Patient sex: M
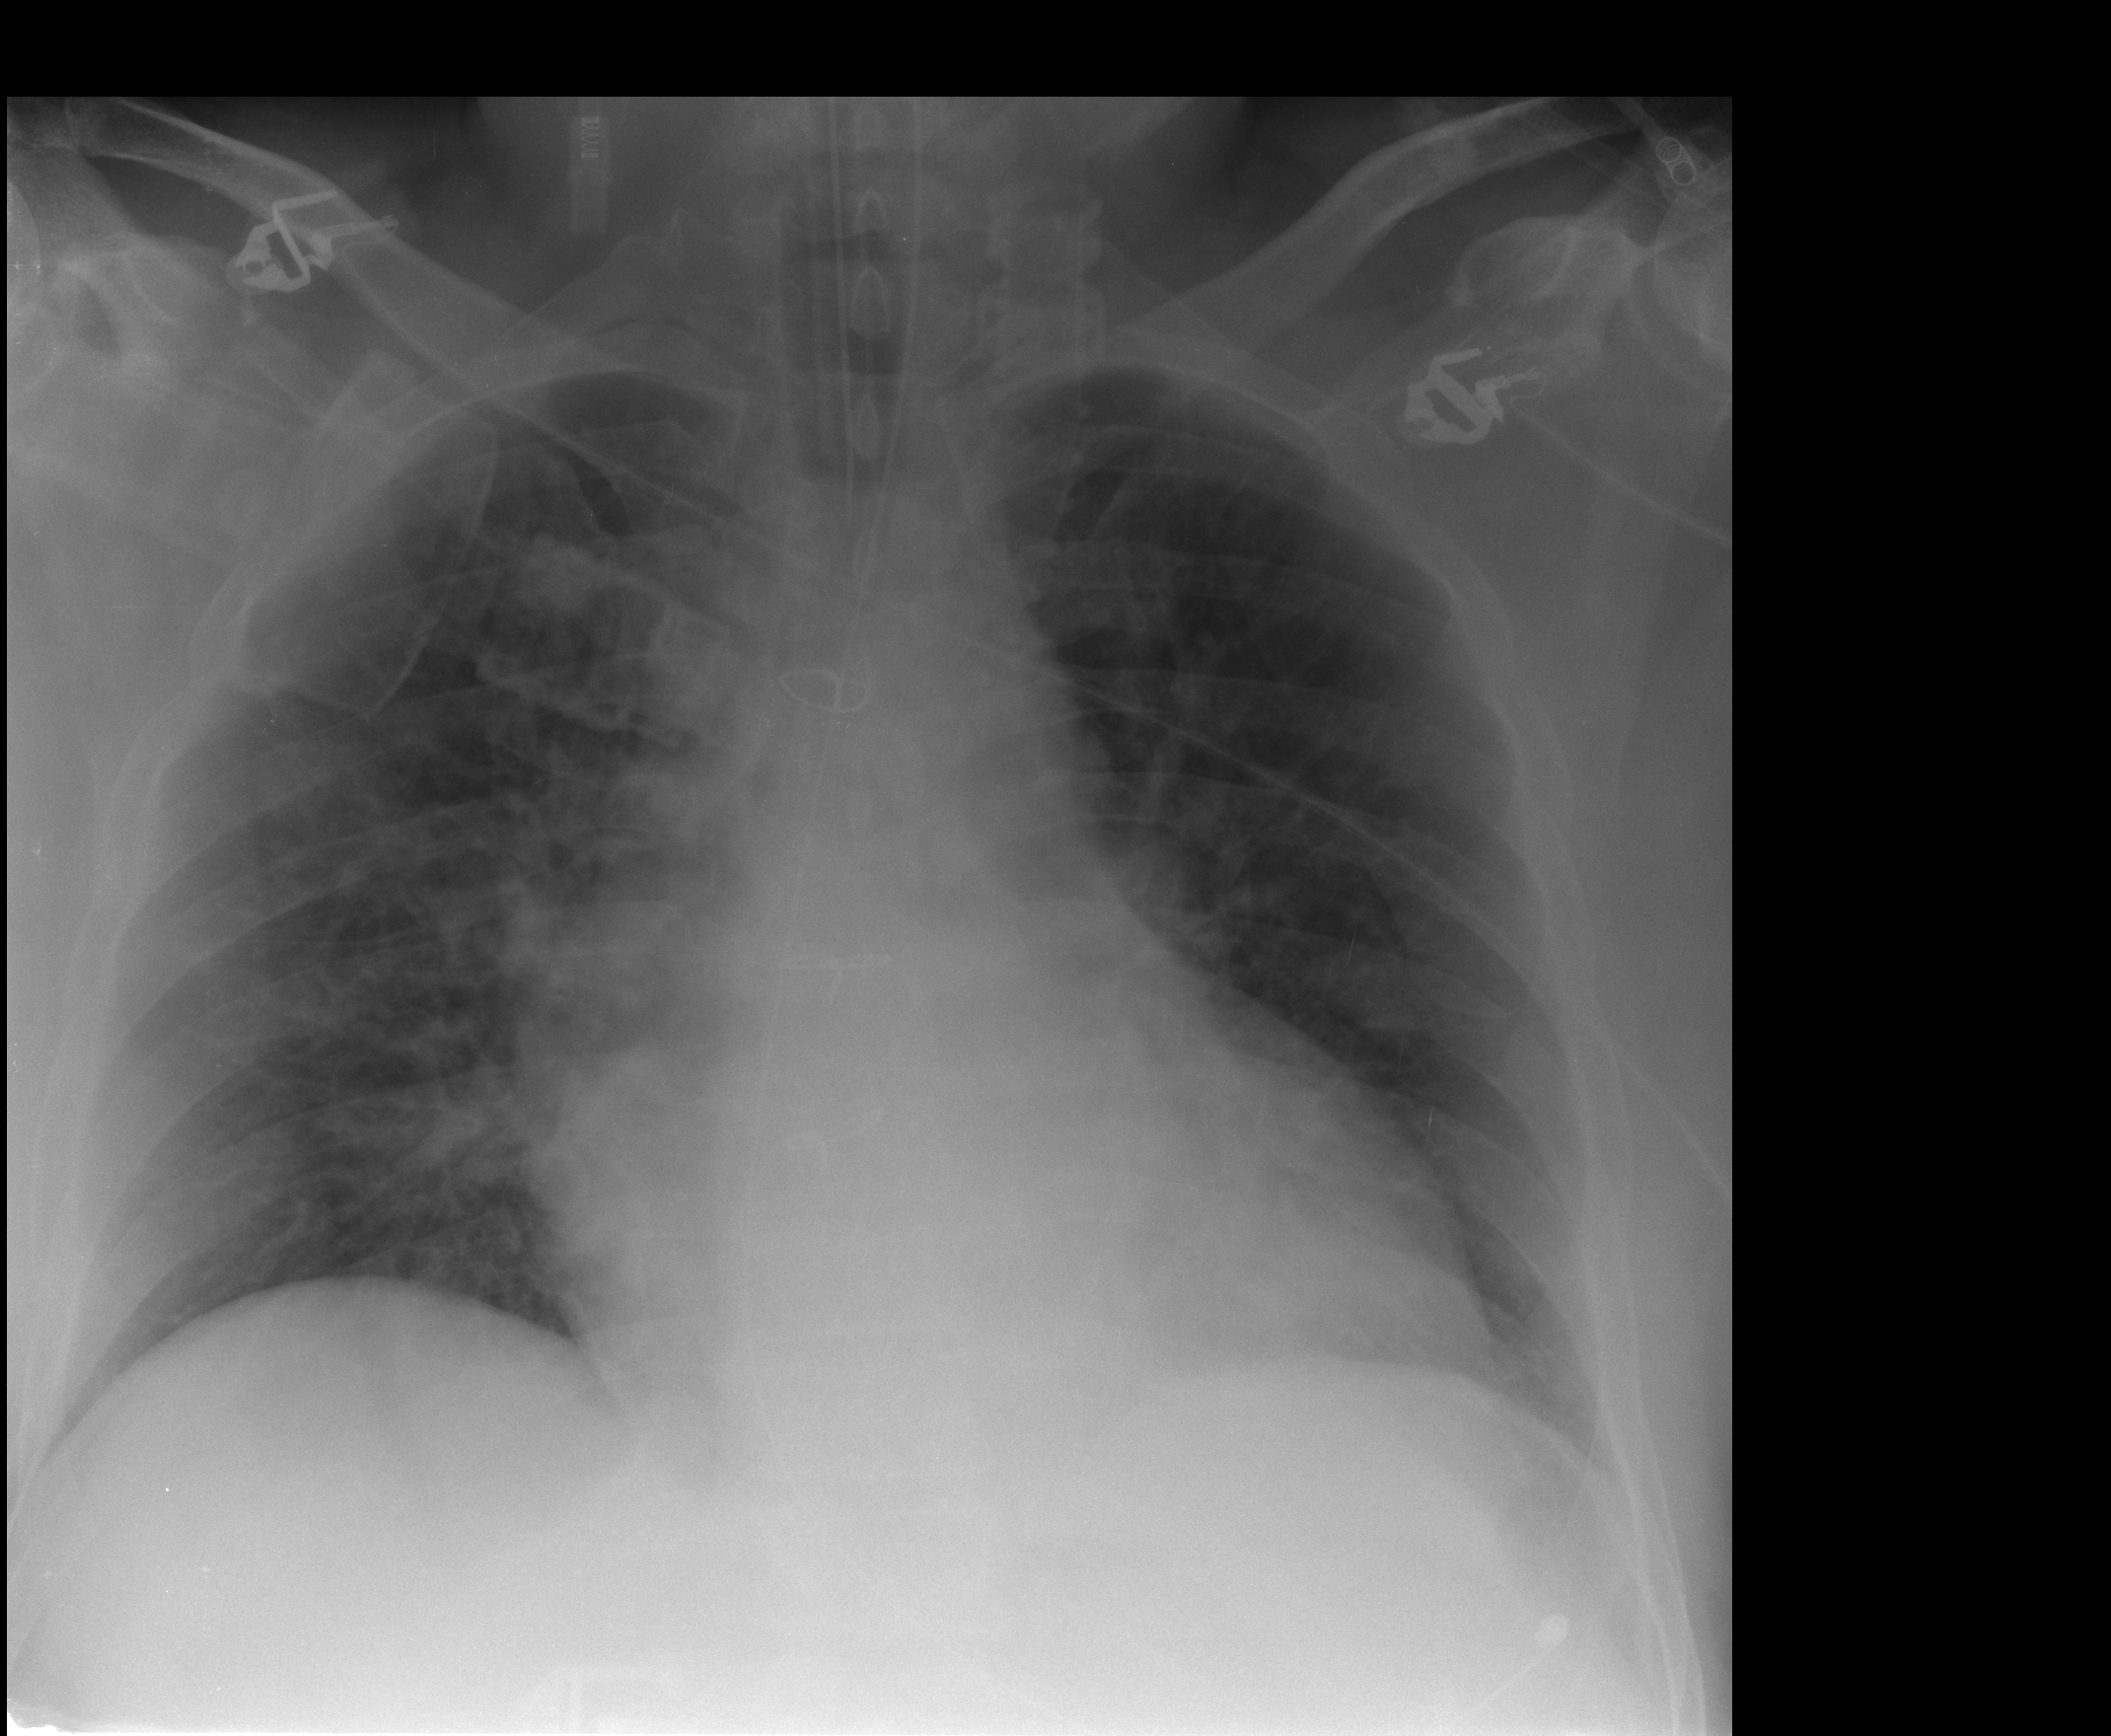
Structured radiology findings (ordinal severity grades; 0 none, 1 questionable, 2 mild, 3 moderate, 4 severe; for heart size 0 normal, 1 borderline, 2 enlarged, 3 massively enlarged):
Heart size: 2
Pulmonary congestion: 2
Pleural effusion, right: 0
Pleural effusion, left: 0
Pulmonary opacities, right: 0
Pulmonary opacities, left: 0
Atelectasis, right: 2
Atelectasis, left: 2